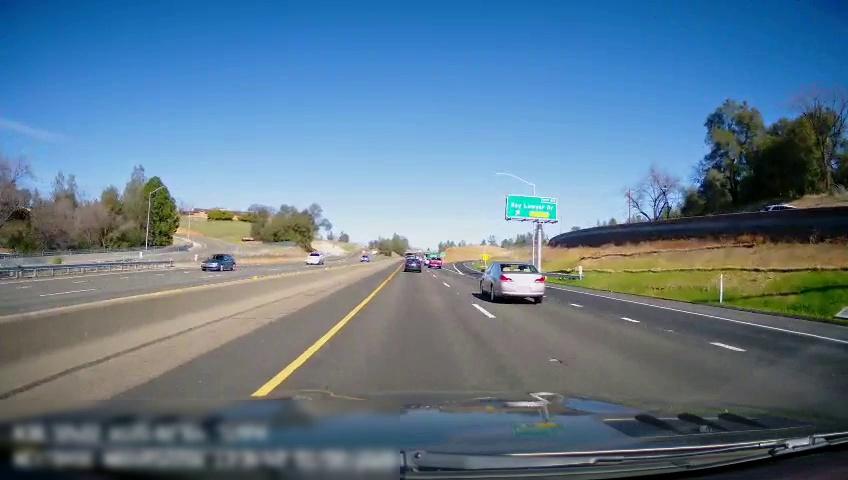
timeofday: Day
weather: Sunny
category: Drivable Space
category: Drivable Space
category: Drivable Space
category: Vehicles | SUV
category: Vehicles | SUV
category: Vehicles | Truck
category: Vehicles | Car
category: Vehicles | Car
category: Vehicles | SUV
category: Vehicles | SUV
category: Lanes | Current Lane
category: Lanes | Current Lane
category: Lanes | Alternate Lane
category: Lanes | Alternate Lane
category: Lanes | Alternate Lane
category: Lanes | Opposite Lane
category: Lanes | Opposite Lane
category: Traffic | Signs